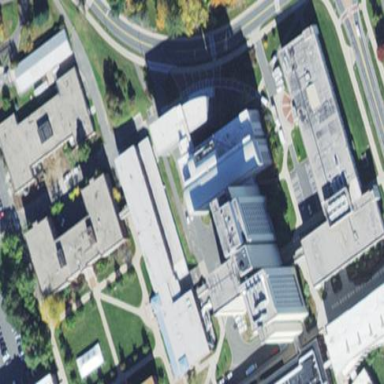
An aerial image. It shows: View of university building.